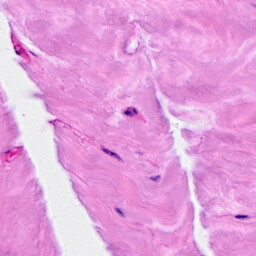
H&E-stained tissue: Breast